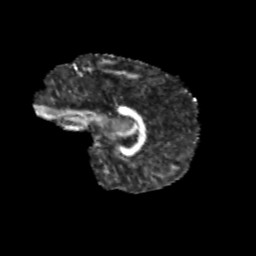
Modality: FA
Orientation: sagittal
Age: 12
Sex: female
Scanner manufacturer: siemens
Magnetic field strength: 3 T
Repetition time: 3.8 s
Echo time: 0.07 s